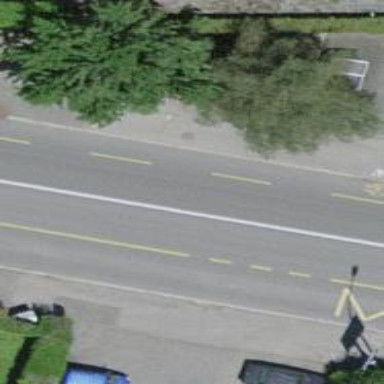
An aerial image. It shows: Primary highway with asphalt surface. It has designated lane for cyclists in both directions.